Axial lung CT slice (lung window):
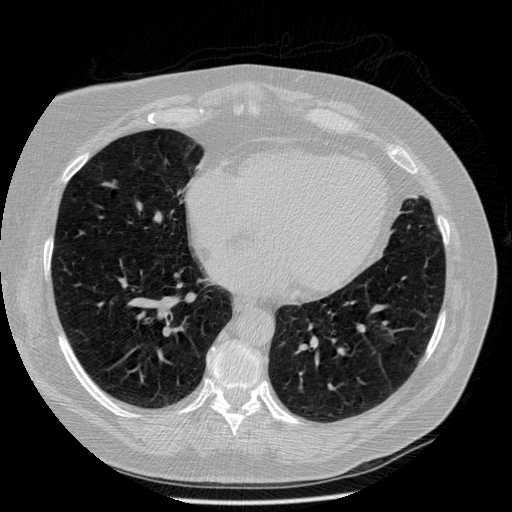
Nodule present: no